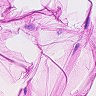
Metastatic tissue present: no